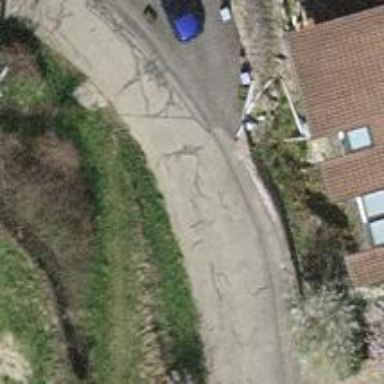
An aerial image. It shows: Residential road.